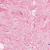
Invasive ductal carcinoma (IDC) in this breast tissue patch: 0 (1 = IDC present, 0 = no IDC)